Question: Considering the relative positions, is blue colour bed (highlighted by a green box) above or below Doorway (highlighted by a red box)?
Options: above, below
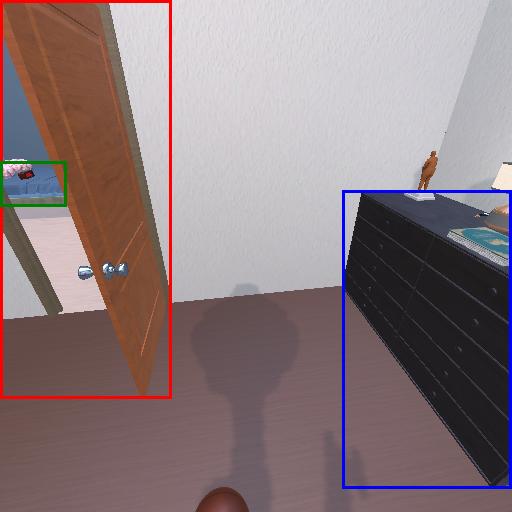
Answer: above